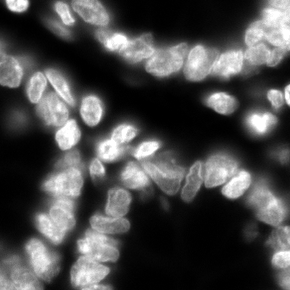
Tissue sample: colon
Magnification: 10.0x
Cell type: Epithelial cells
Senescence state: senescent